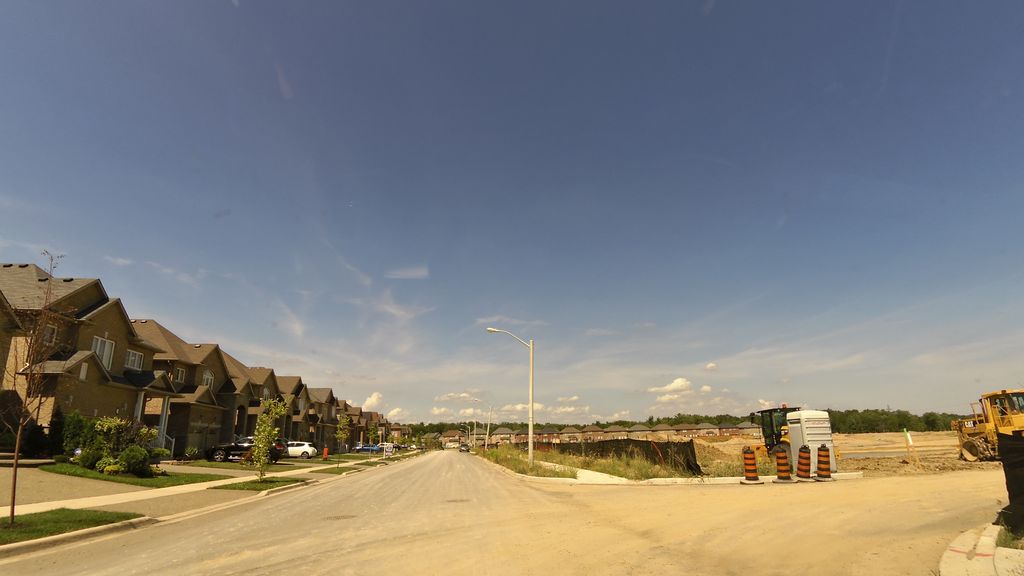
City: hamilton